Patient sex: M
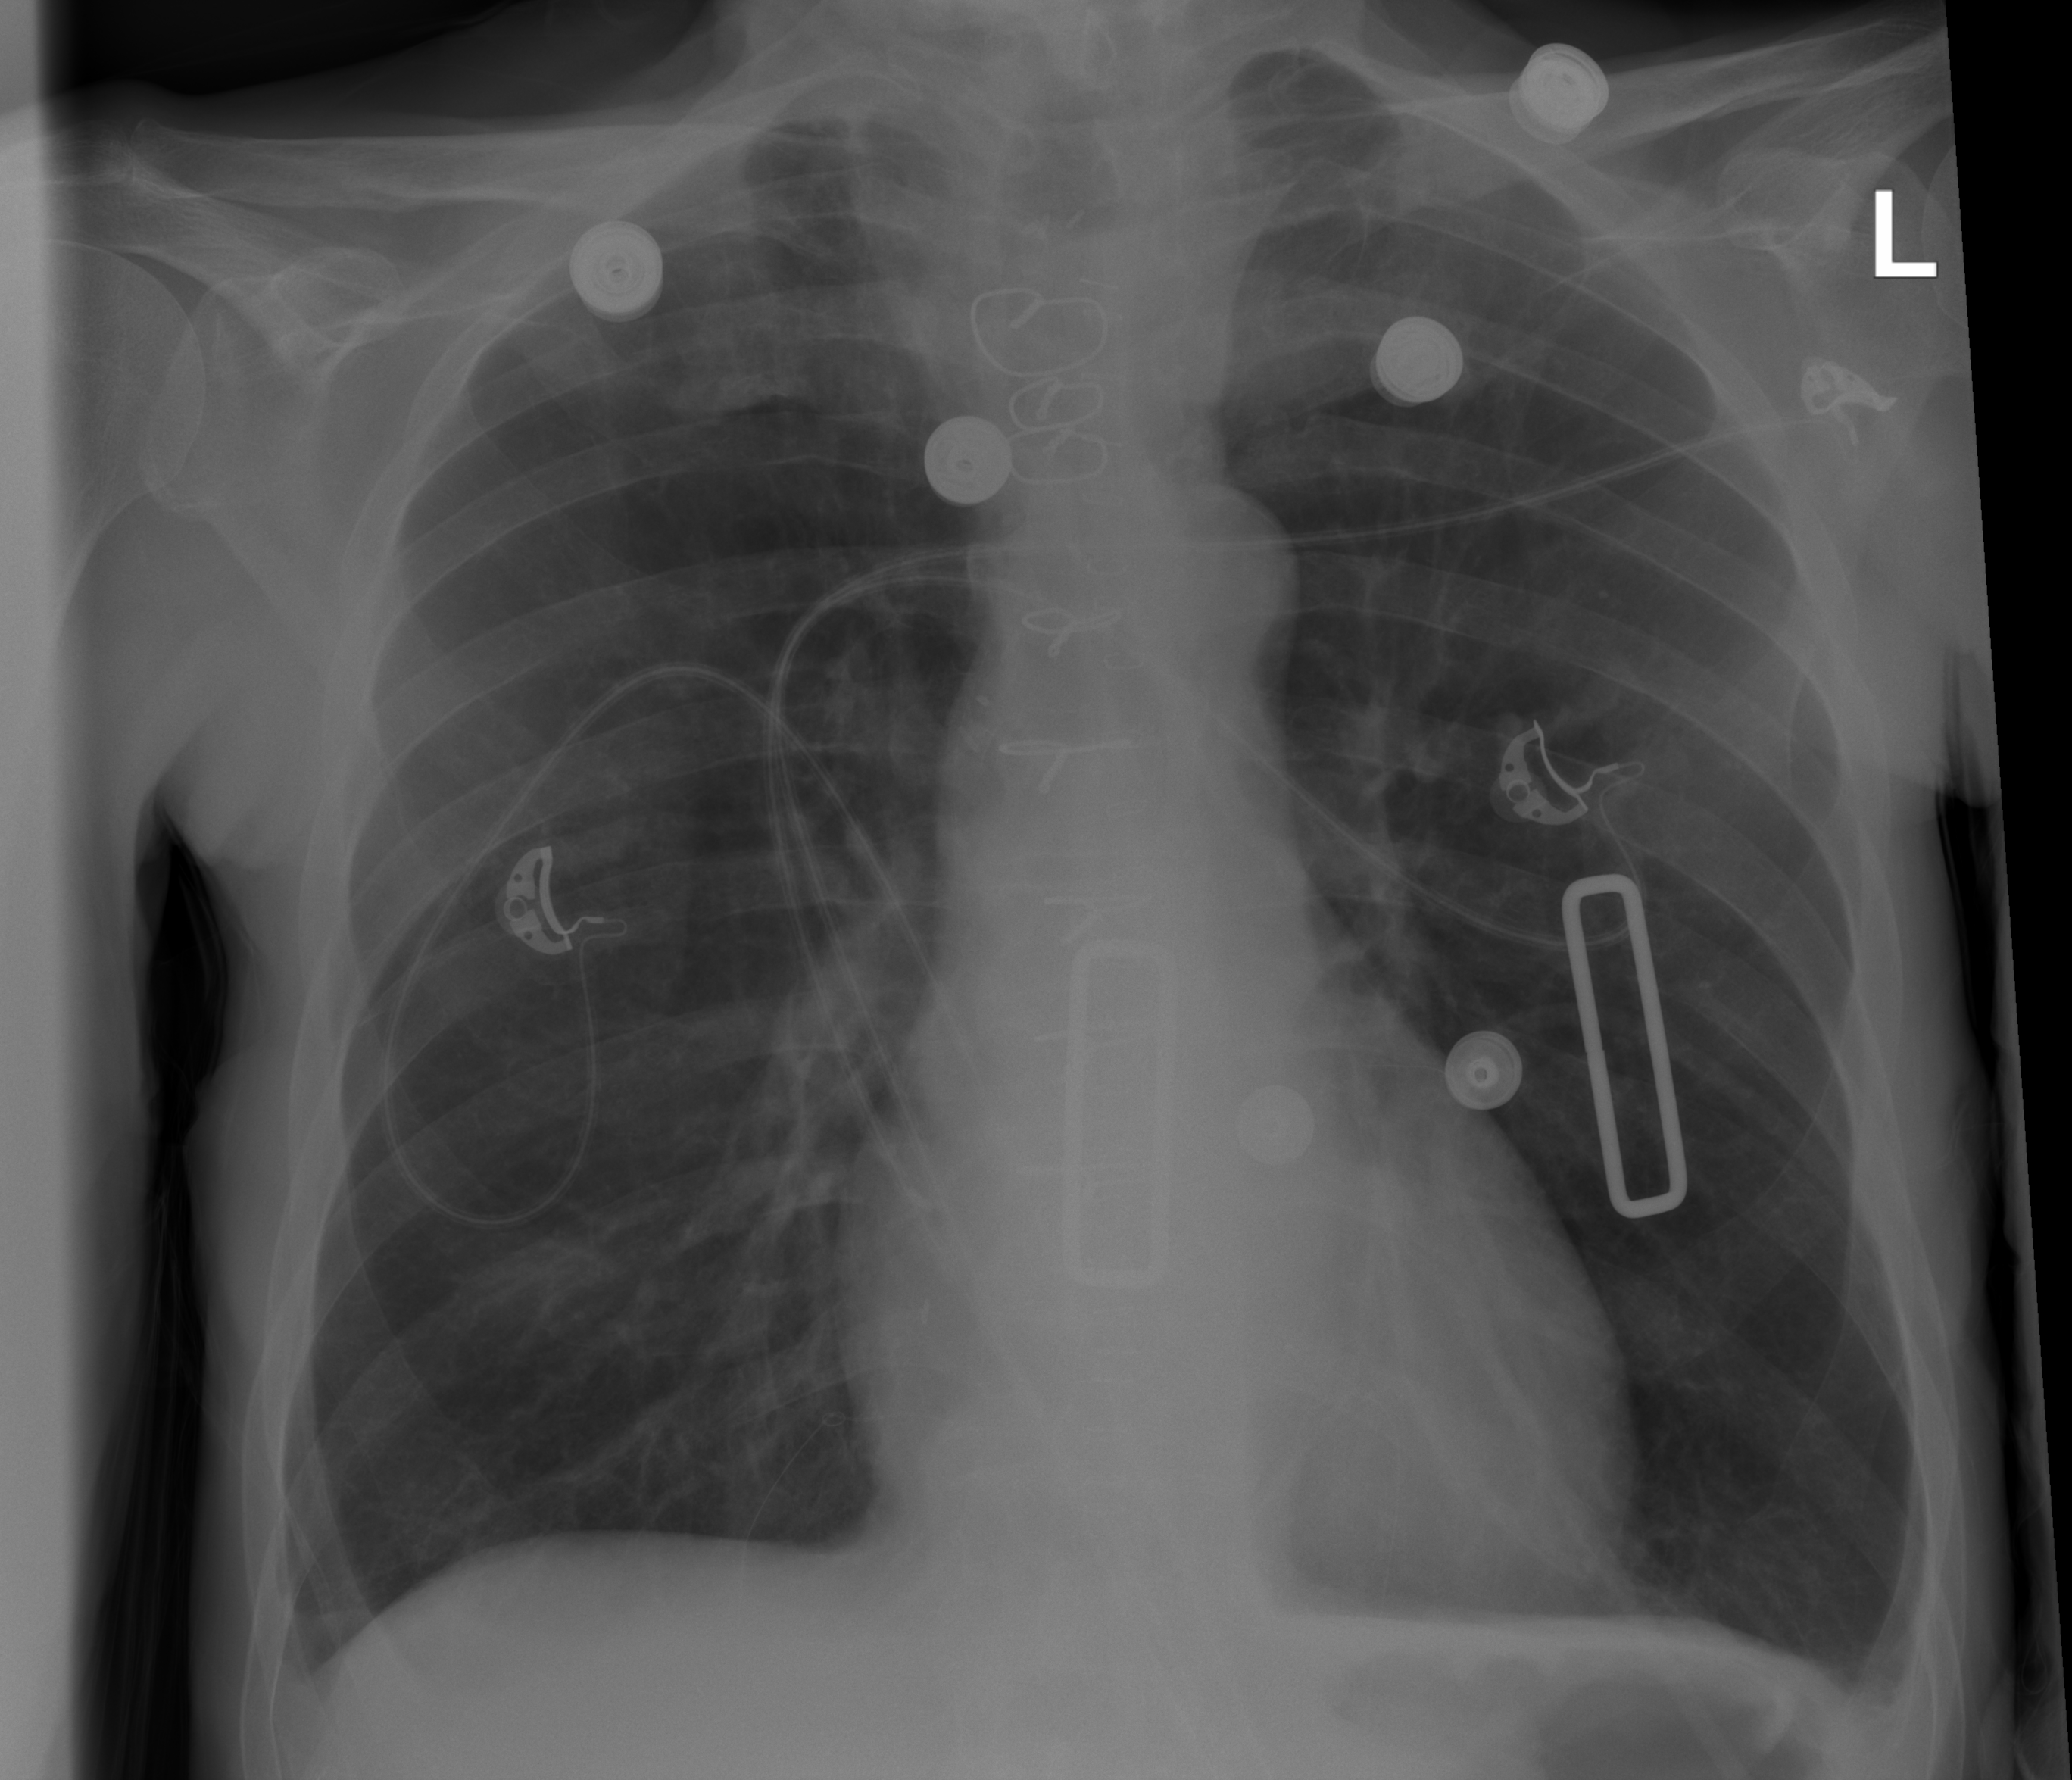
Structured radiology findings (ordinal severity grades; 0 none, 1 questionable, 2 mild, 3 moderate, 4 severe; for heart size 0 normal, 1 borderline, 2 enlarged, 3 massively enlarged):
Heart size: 0
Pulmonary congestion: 0
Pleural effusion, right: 0
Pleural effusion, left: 0
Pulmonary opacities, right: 0
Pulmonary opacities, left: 0
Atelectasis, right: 2
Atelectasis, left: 0